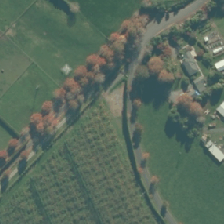
Land cover: urban_build_up